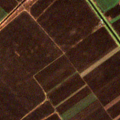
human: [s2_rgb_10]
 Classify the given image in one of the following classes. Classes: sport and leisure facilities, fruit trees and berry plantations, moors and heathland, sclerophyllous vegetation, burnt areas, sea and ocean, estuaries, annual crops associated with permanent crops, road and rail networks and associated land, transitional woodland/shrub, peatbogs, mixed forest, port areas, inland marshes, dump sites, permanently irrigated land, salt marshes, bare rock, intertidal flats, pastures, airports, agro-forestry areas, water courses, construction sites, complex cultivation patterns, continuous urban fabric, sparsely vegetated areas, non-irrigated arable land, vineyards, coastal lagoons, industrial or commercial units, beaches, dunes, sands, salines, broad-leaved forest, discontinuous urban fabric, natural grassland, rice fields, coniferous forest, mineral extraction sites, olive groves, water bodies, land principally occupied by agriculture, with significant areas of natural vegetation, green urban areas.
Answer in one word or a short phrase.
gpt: non-irrigated arable land